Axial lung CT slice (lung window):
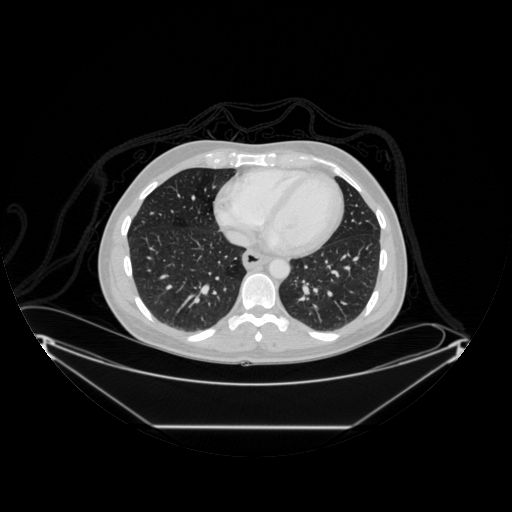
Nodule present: no